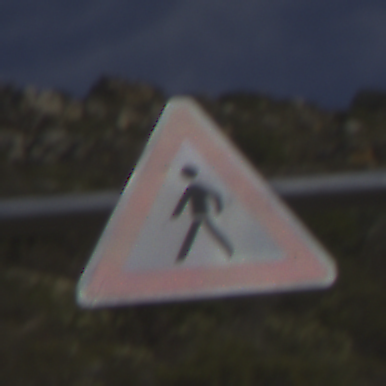
Verkehrszeichen: FussgaengerRechts
Umgebung: Outdoor, RoadRail
Tageszeit: MorningAfternoon
Wetter: PartlyCloudy
Licht: Natural
Jahreszeit: NotSpecified
Kontrast: HighContrast